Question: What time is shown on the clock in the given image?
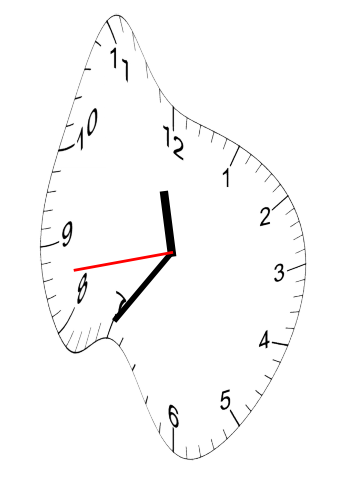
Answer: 11:35:43